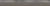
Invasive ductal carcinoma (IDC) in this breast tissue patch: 0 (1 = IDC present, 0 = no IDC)